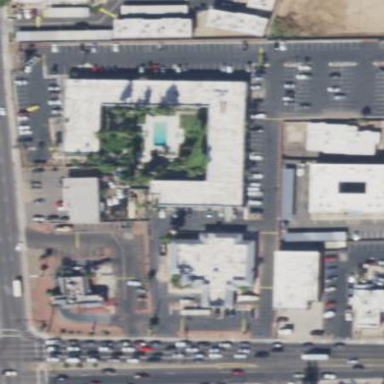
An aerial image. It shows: Hotel building that serves as motel for tourists.